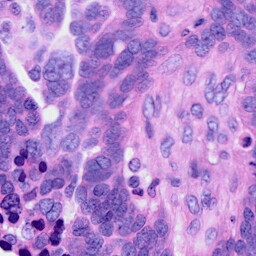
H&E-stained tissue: Ovarian